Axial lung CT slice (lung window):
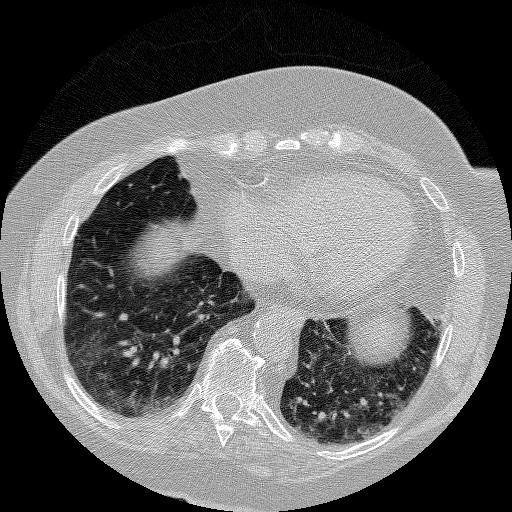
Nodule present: no